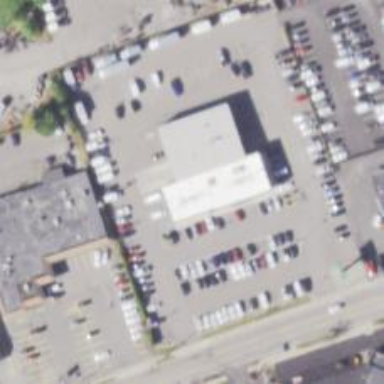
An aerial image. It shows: Car rental service.